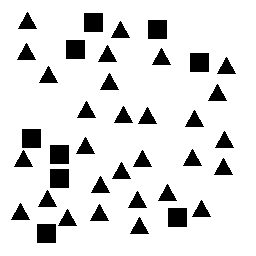
Squares: 9
Triangles: 29
Stars: 0
Total shapes: 38